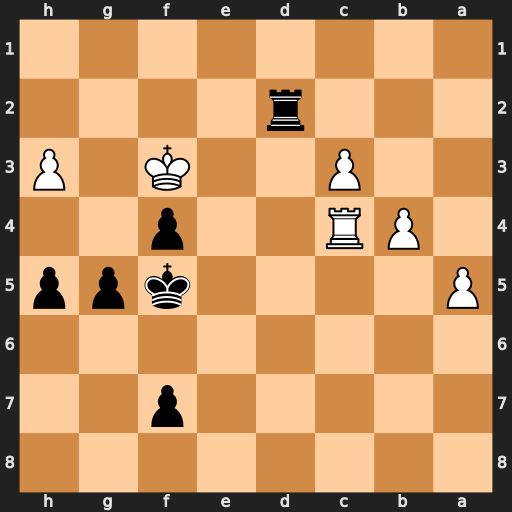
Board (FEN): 8/5p2/8/P4kpp/1PR2p2/2P2K1P/3r4/8
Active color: b
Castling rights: -
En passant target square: -
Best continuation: g4+ hxg4+ hxg4#